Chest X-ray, PA view. Patient: 63 years old, sex M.
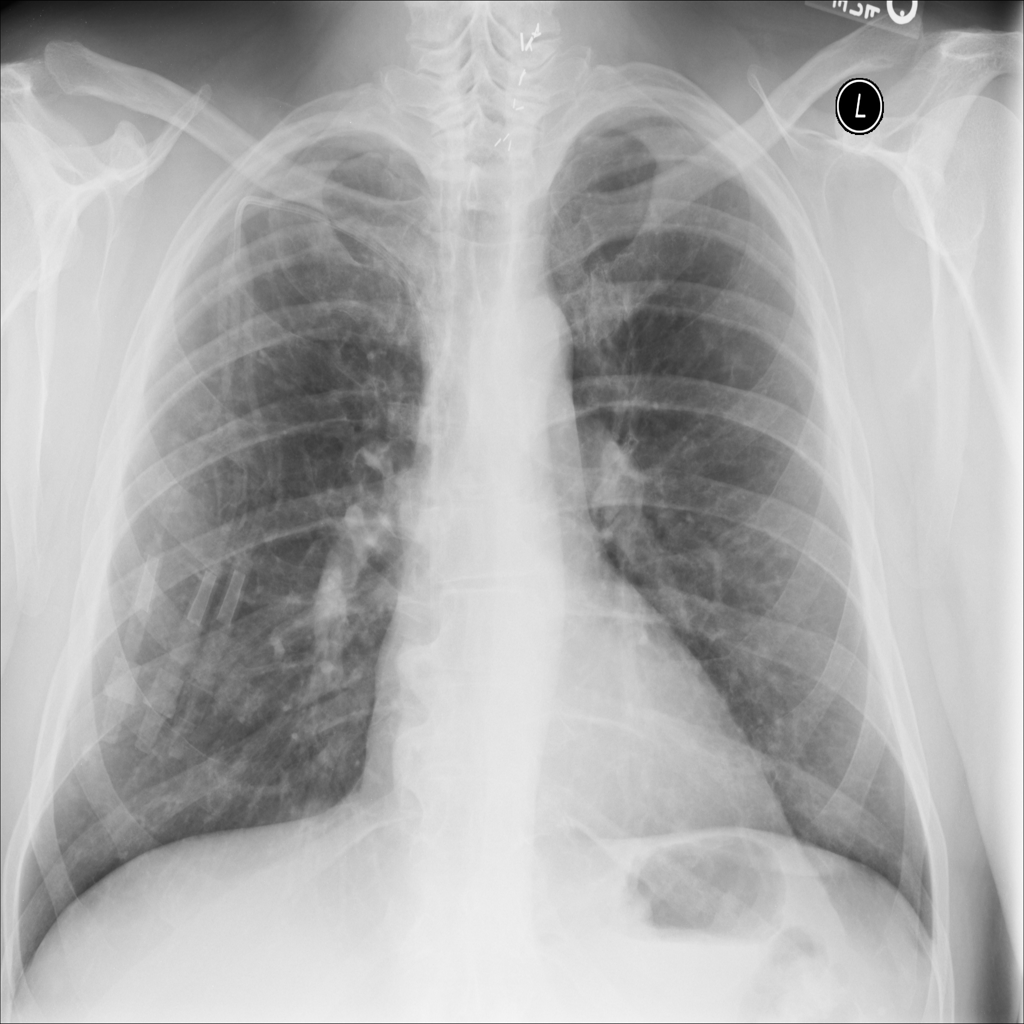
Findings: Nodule